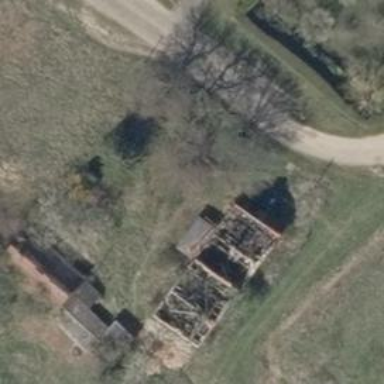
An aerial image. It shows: Ruins of building.